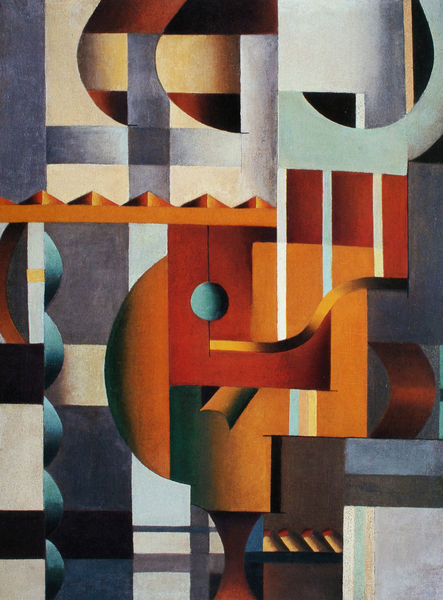
Titel: Suprematismus (Komposition)
Künstler: Chaia (Anna) Kagan
Standort: Köln
Institution: Museum Ludwig
Schlagwörter: blau, gemälde, gelb, grün, komposition, kubismus, braun, grau, orange, schwarz, türkis, weiss, rot, beige, mode, kamin, kreis, rund, schiff, wellen, farben, flächen, modern, formen, figuren, dampfer, streifen, rechtecke, kante, futurismus, maschine, durchblick, form, loch, kreise, kugel, halbkreis, kurve, dreiecke, kanten, geometrie, sanduhr, rung, streife, abstraqkt, berni, halli